Question: I have a folder with multiple files to load:

Every file is a list. And I want to combine all the lists loaded in a single list. I am using the following code (the variable loaded every time from a file is called 'TotalData') :
'''
Filenames <- paste0('DATA3_',as.character(1:18))
Data <- list()
for (ii in Filenames){
load(ii)
Data <- append(Data,TotalData)
}
'''
Is there a more elegant way to write it? For example using apply functions?
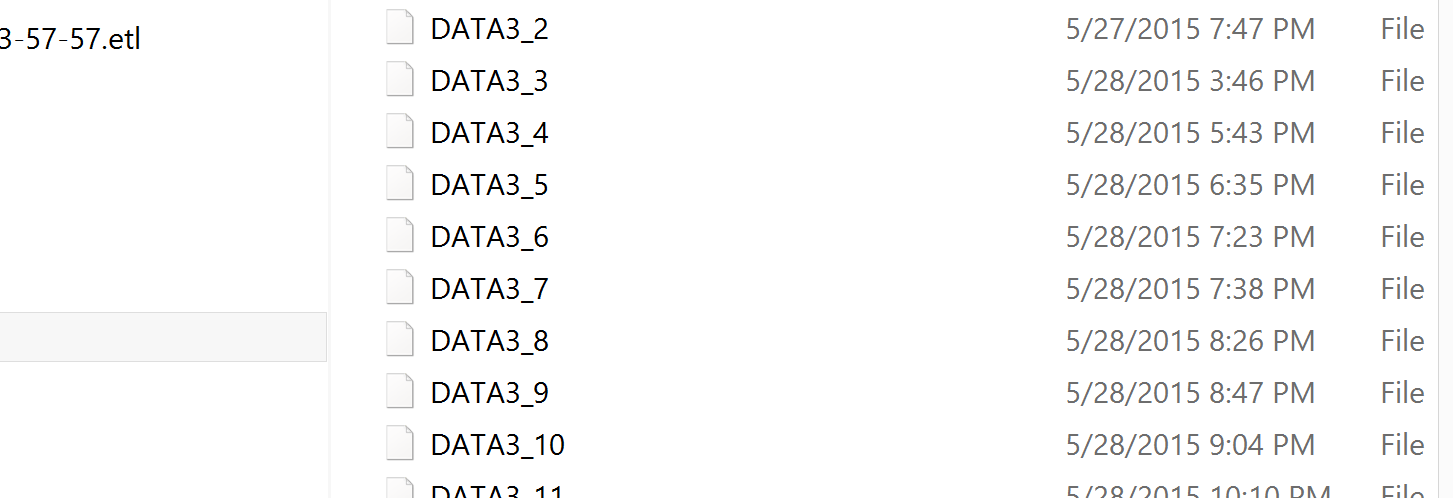
Answer: You can use 'lapply'. I assume that your files have been stored using 'save', because you use 'load' to get them. I create two files to use in my example as follows:
'''
TotalData<-list(1:10)
save(TotalData,file="DATA3_1")
TotalData<-list(11:20)
save(TotalData,file="DATA3_2")
'''
And then I read them in by
'''
Filenames <- paste0('DATA3_',as.character(1:2))
Data <- lapply(Filenames,function(fn) {
load(fn)
return (TotalData)
})
'''
After this, 'Data' will be a list that contains the lists from the files as its elements. Since you are using append in your example, I assume this is not what you want. I remove one level of nesting with
'''
Data <- unlist(Data,recursive=FALSE)
'''
For my two example files, this gave the same result as your code. Whether it is more elegant can be debated, but I would claim that it is more R-ish than the for-loop.